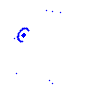
Particle: pion